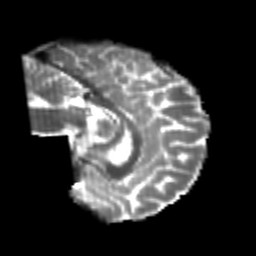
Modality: T2w
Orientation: sagittal
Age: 24
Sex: male
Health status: healthy
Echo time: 0.074 s